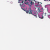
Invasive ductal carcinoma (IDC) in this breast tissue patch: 0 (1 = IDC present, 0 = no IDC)